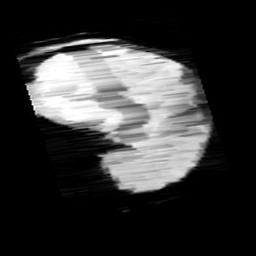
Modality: minIP
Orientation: sagittal
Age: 11
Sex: female
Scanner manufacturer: siemens
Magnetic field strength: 3 T
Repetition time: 0.027 s
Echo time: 0.02 s